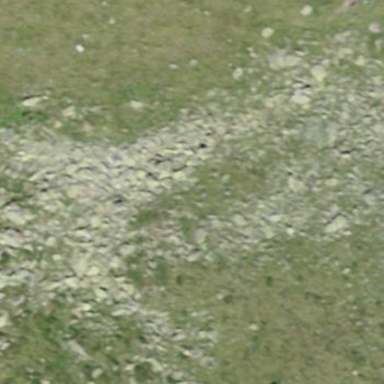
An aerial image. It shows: Scree landscape.